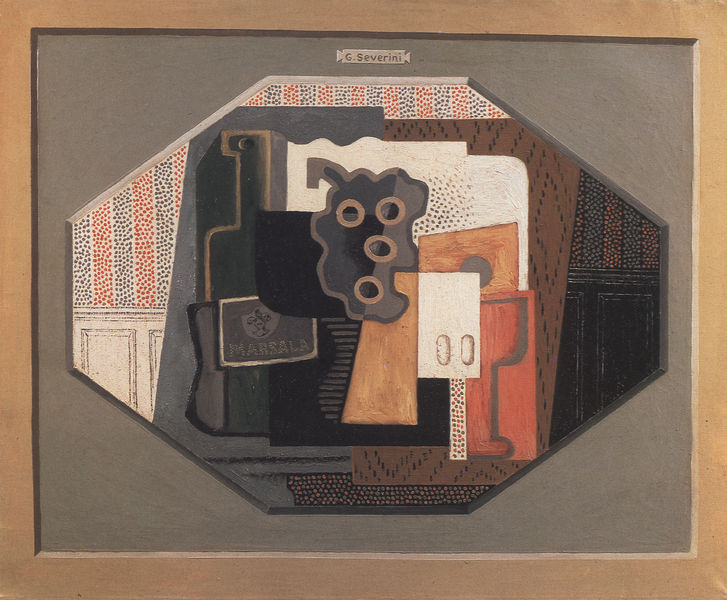
Titel: Nature morte
Künstler: Gino Severini
Standort: Milano
Institution: (Privatsammlung)
Schlagwörter: blau, gemälde, schatten, weiß, dreieck, kubismus, kubistisch, braun, glas, grau, hintergrund, holz, orange, raum, schwarz, tisch, tür, zimmer, rot, muster, flasche, flaschen, gläser, wand, rahmen, stein, bild, möbel, auge, gitarre, kreis, stilleben, trauben, abstrakt, formen, tapete, collage, rechtecke, punkte, futurismus, schild, zettel, gepunktet, rechteck, futuristisch, geld, form, weinglas, loch, buchstaben, kreise, löcher, kollage, ecken, geometrisch, karte, picasso, holztafel, dreiecke, geometrie, quadrat, vierecke, kuben, hölzer, achteck, achteckig, koffer, neoklassizismus, pünktchen, tafeln, analytisch, gesucht, braque, tapeten, holztafeln, octagon, severini, synthetischer kubismus, close up, quadtrate, bettt, close-uo, g. severini, gino, marsak, marsala, octaeder, rotweinglas, vierck, lgrau, gitarrenkoffer